Interaction volume radius: 5 \u00c5
Interaction volume height: 15 \u00c5
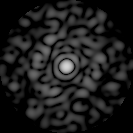
Disorder parameter: 0.8284